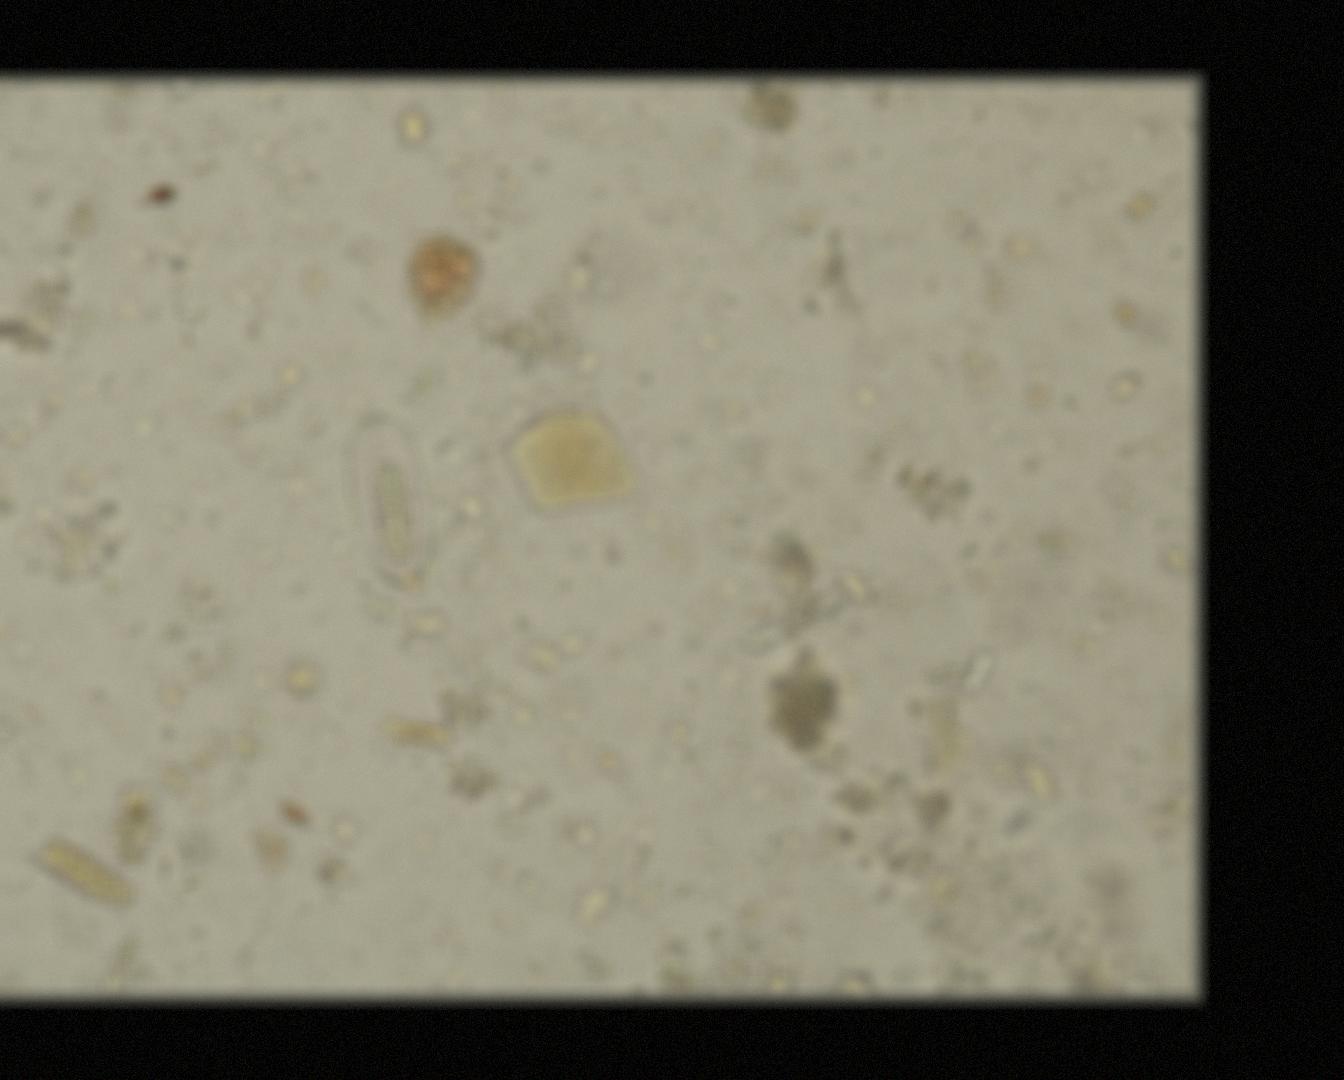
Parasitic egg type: Enterobius vermicularis